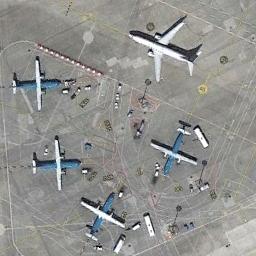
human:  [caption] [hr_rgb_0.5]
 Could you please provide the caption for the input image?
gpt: There are four blue planes and a white plane on the runway .

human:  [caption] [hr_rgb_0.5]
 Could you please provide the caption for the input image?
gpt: Three airplanes with a blue pattern and a white airplane were parked on the airport .

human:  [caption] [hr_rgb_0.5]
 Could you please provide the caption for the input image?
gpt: There are four blue-body aircraft and one all-white aircraft .

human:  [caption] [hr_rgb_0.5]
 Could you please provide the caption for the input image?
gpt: Four blue planes parked in one triangle area while another white plane outside the triangle area .

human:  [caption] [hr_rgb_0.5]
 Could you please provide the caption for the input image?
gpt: Several cars of different sizes were in the four blue planes and one white one .